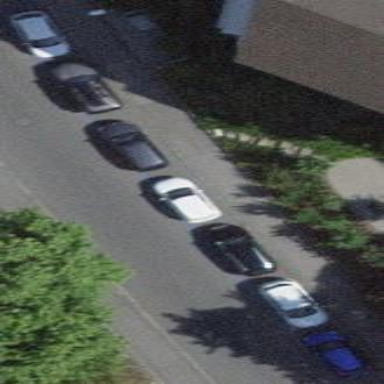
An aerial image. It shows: Parking lane for vehicles.